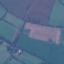
Land use / land cover: Pasture